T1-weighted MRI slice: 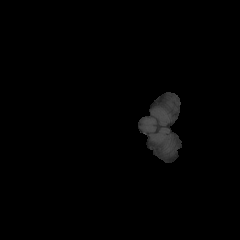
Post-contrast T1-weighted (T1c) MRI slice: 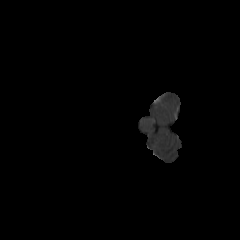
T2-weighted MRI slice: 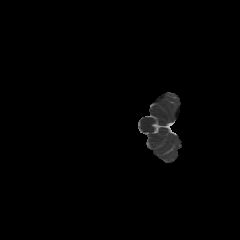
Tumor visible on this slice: no